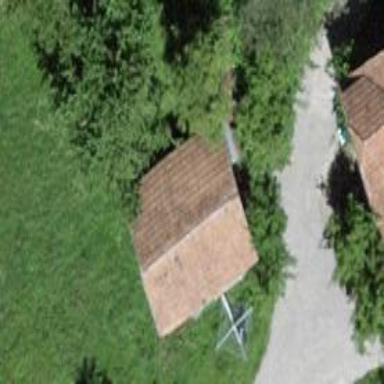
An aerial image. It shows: Barn.